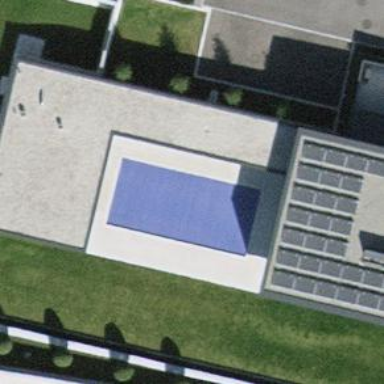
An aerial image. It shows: Swimming pool located in leisure land.